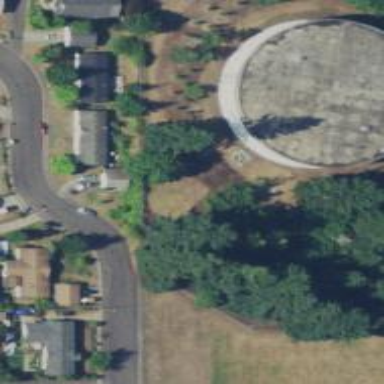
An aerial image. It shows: Water tower building with storage tank containing water.